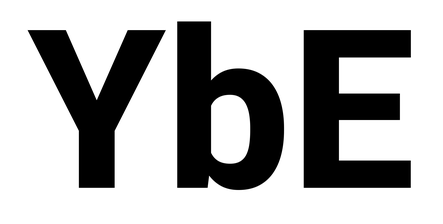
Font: Roboto_ExtraBold